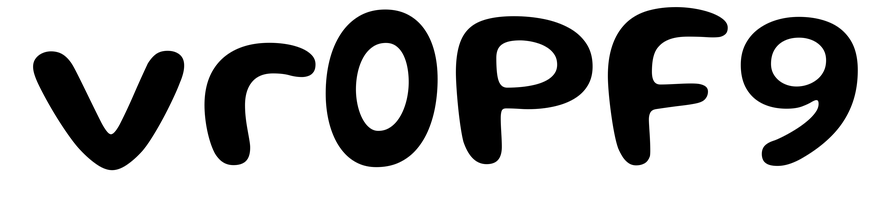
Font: Gluten_Medium